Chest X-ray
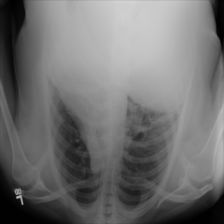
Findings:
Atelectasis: negative
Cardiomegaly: negative
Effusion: negative
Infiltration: positive
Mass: negative
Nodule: negative
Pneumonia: negative
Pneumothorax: negative
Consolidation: negative
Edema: negative
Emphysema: negative
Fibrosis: negative
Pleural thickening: negative
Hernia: negative